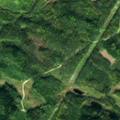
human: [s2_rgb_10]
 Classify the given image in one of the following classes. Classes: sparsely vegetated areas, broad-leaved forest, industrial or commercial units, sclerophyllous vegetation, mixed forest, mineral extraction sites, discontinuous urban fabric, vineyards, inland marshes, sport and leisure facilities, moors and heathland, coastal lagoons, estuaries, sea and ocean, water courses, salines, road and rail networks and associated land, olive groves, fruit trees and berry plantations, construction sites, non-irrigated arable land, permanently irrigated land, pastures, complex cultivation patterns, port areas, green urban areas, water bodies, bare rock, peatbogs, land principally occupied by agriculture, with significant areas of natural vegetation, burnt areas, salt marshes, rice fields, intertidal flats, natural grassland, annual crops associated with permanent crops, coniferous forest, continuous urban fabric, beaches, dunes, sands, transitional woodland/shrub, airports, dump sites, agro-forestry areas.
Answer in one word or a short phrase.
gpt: broad-leaved forest, coniferous forest, mixed forest, transitional woodland/shrub